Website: lowes
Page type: receipt
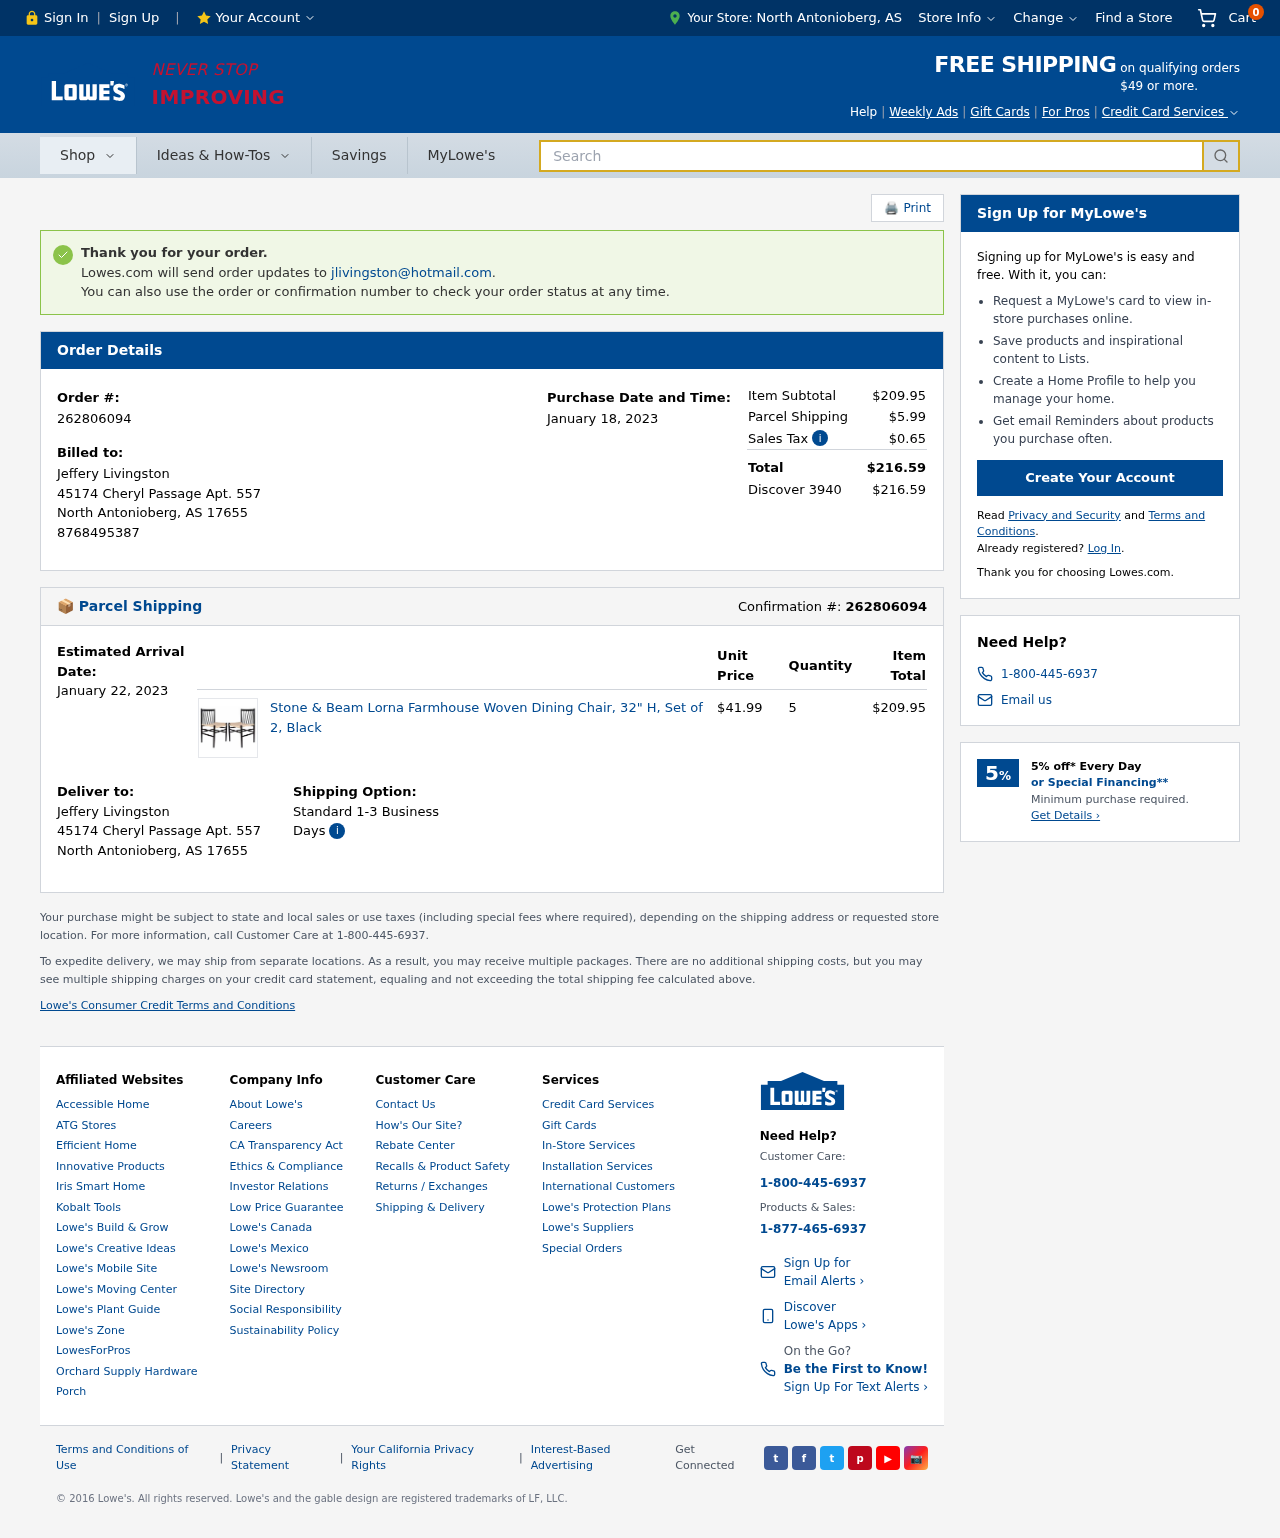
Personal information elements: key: PII_CARD_LAST4
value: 3940
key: PII_CARD_TYPE
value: Discover
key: PII_CITY
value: North Antonioberg
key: PII_EMAIL
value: jlivingston@hotmail.com
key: PII_FULLNAME
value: Jeffery Livingston
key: PII_PHONE
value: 8768495387
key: PII_POSTCODE
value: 17655
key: PII_STATE_ABBR
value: AS
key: PII_STREET
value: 45174 Cheryl Passage Apt. 557
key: PII_CITY_STATE
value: North Antonioberg, AS
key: PII_FULLNAME2
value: Jeffery Livingston
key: PII_STREET2
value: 45174 Cheryl Passage Apt. 557
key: PII_CITY2
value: North Antonioberg
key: PII_STATE_ABBR2
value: AS
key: PII_POSTCODE2
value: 17655
Product elements: key: PRODUCT1_NAME
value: Stone & Beam Lorna Farmhouse Woven Dining Chair, 32" H, Set of 2, Black
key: PRODUCT1_PRICE
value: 41.99
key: PRODUCT1_QUANTITY
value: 5
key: PRODUCT1_TOTAL
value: $209.95
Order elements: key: ORDER_NUM_ITEMS
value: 0
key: ORDER_ID
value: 262806094
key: ORDER_DATE
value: January 18, 2023
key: ORDER_SUBTOTAL
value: $209.95
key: ORDER_SHIPPING_COST
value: $5.99
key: ORDER_TAX
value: $0.65
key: ORDER_TOTAL
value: $216.59
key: ORDER_TOTAL2
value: $216.59
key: ORDER_DELIVERY_DATE
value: January 22, 2023
Search elements: key: HEADER_SEARCH
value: Search